Interaction volume radius: 5 \u00c5
Interaction volume height: 10 \u00c5
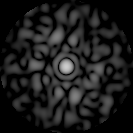
Disorder parameter: 0.8781